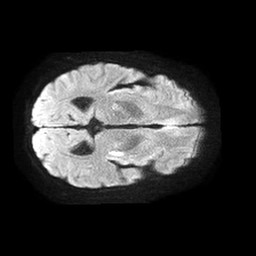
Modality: TRACE
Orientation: axial
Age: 64
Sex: female
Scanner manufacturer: philips
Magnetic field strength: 1.5 T
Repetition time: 4.6 s
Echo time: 0.08528 s